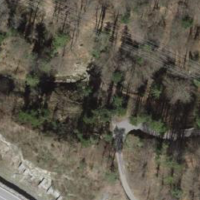
EUNIS habitat code: 41
Species observed at this site:
Cephalanthera longifolia